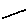
Label: line